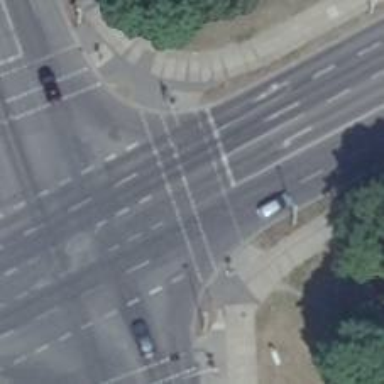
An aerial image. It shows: Road with traffic signals at crossing.